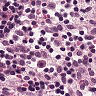
Metastatic tissue present: no